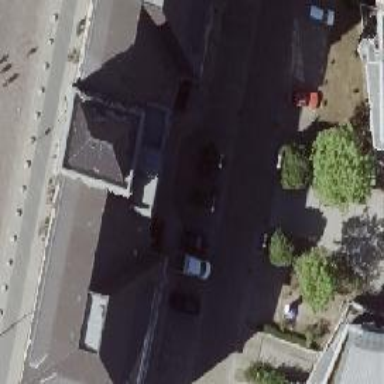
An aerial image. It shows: Commercial building.